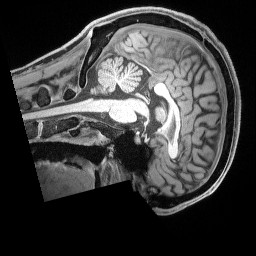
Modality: T1w
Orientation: sagittal
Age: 24
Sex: male
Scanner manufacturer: siemens
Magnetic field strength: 3 T
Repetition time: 2.17 s
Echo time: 0.00169 s